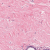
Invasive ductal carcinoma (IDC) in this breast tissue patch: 0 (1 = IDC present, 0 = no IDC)